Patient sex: F
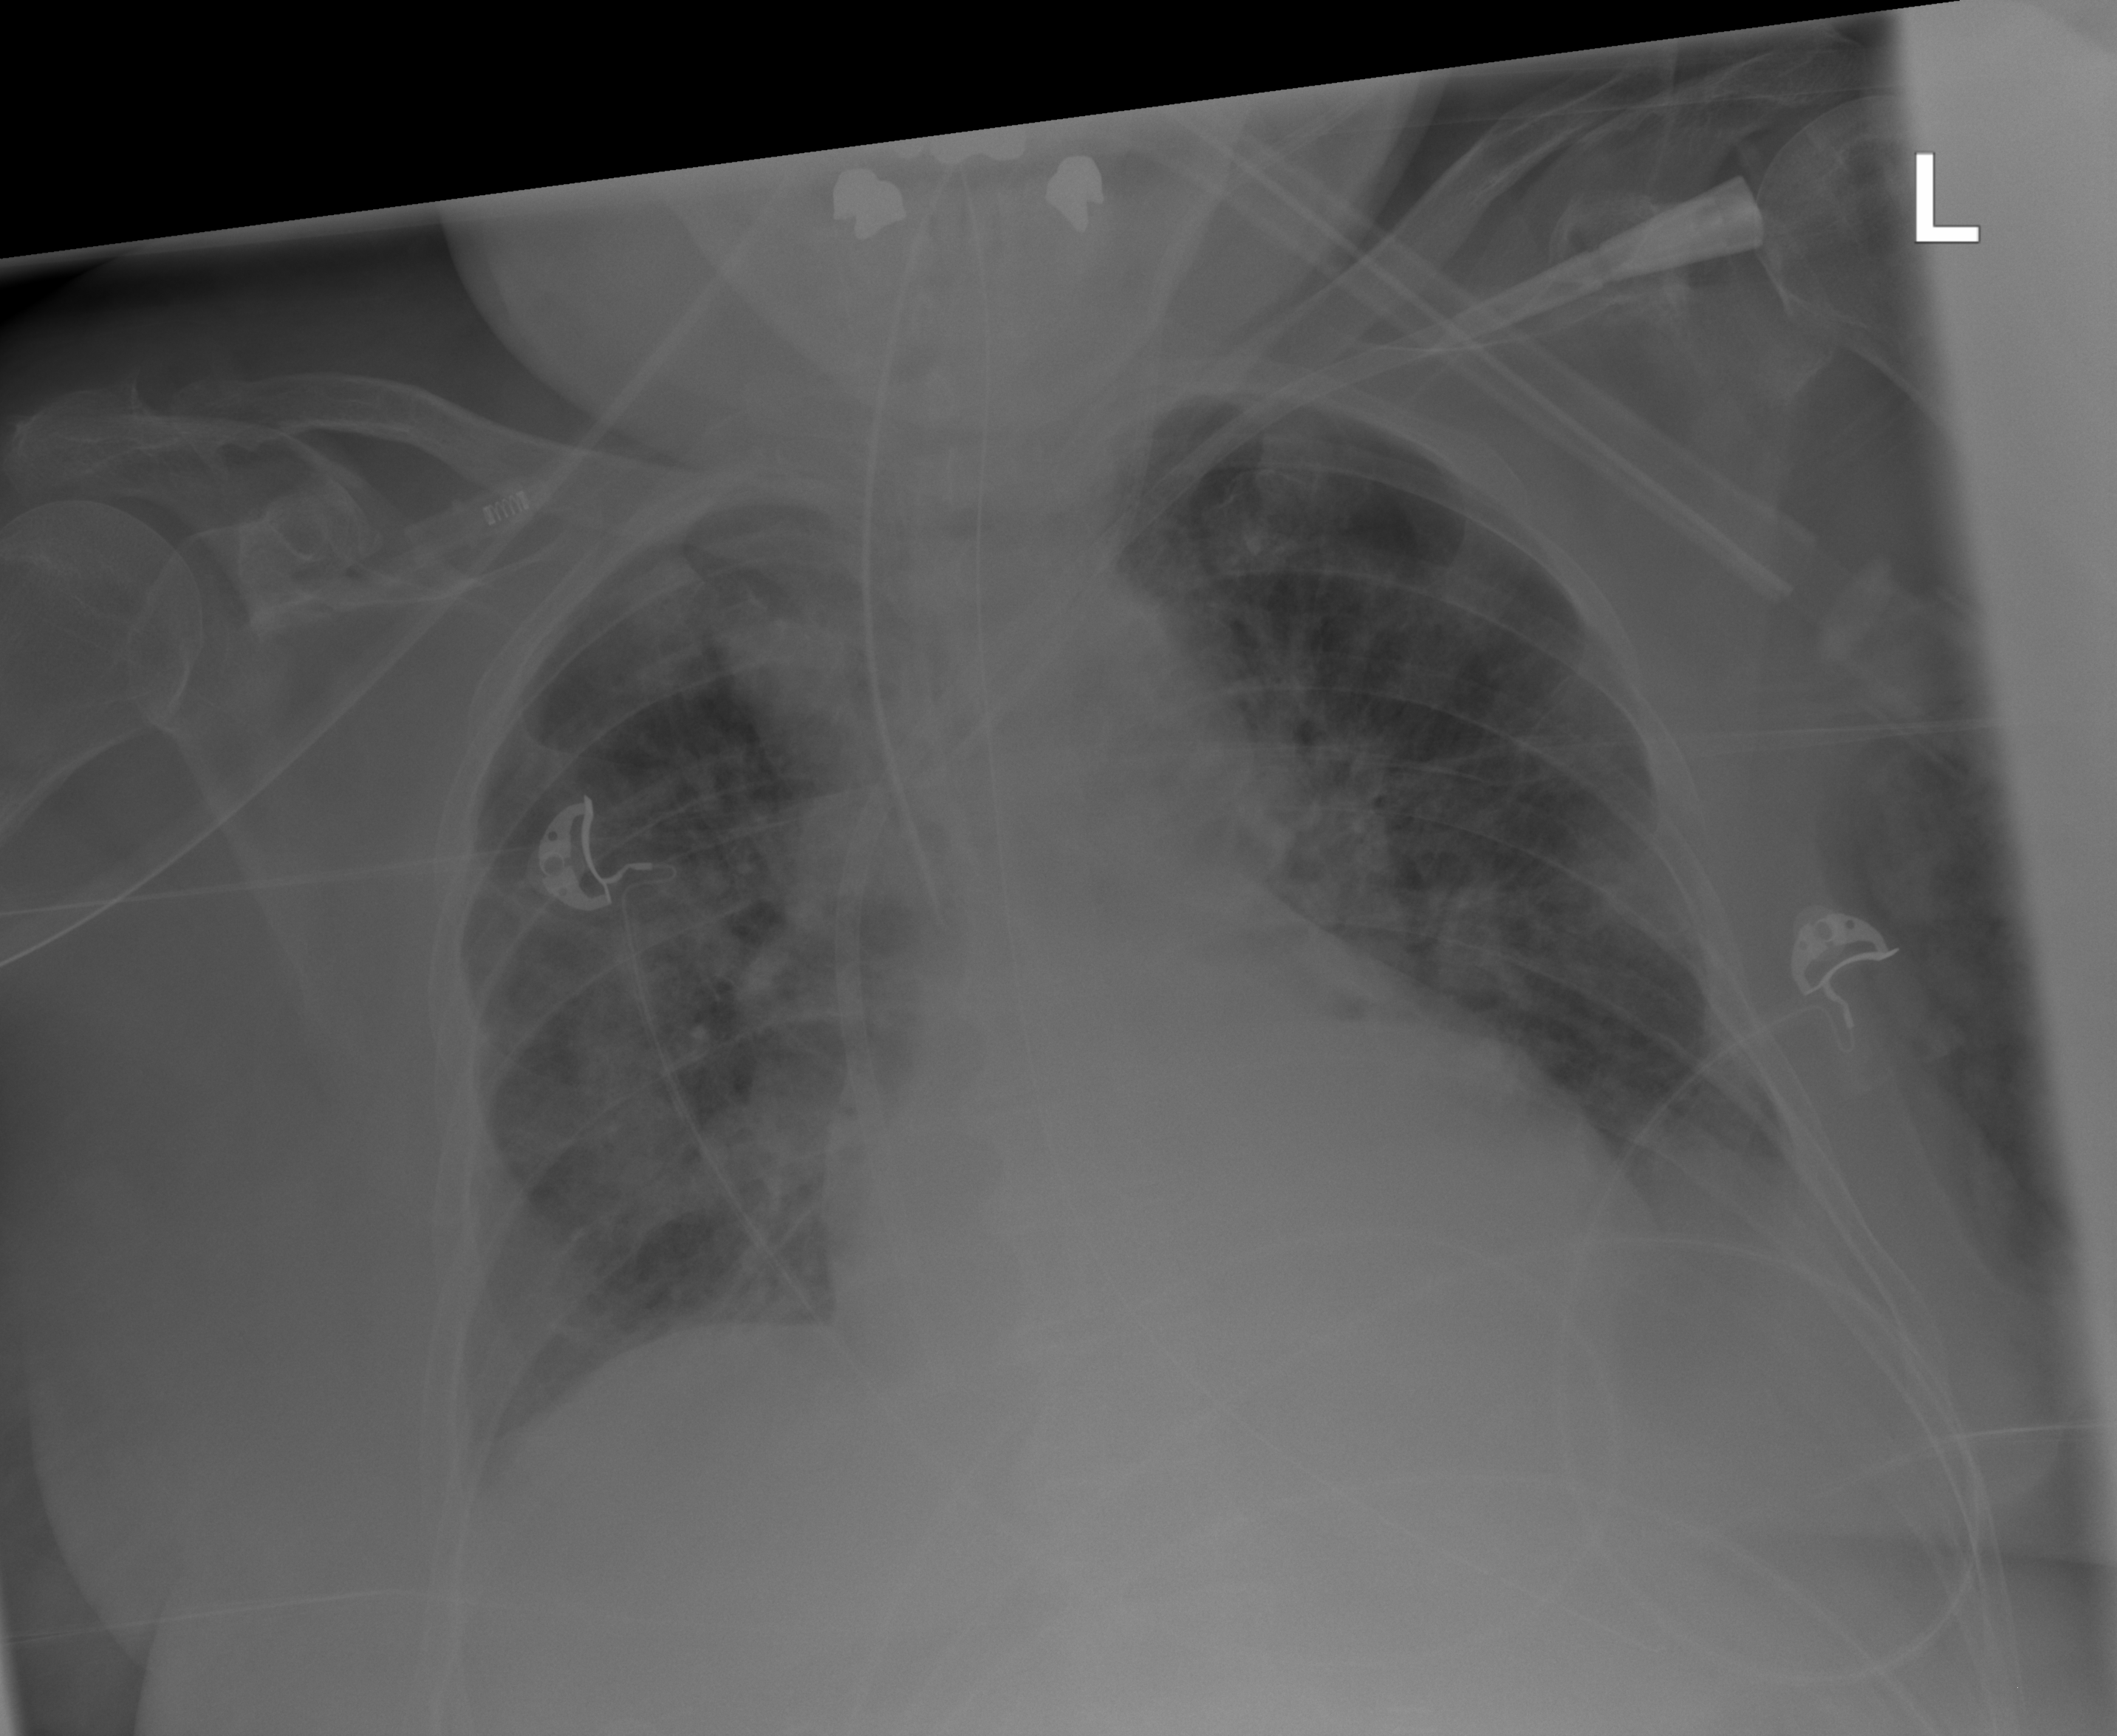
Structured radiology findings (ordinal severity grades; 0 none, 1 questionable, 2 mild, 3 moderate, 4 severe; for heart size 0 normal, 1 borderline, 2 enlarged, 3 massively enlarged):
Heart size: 1
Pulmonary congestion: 2
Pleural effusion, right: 1
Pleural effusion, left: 2
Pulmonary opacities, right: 2
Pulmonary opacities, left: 2
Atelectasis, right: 2
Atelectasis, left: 2